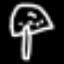
Label: mushroom